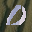
Label: 0